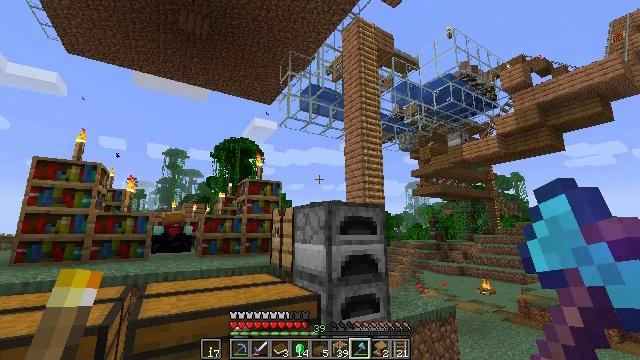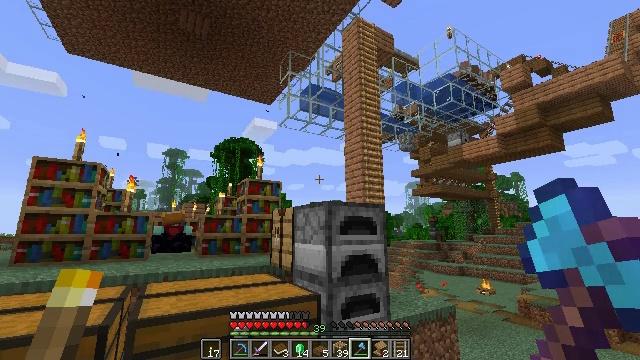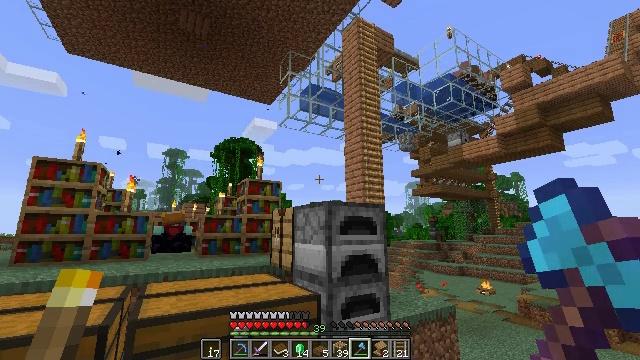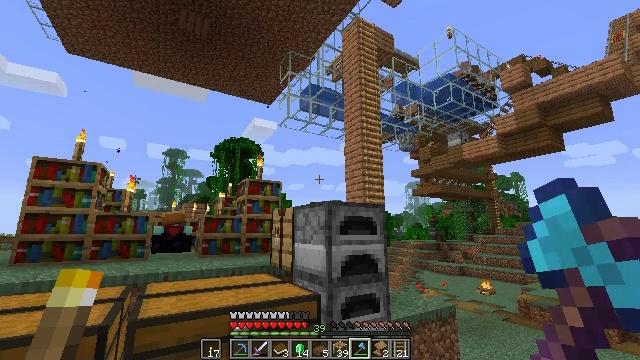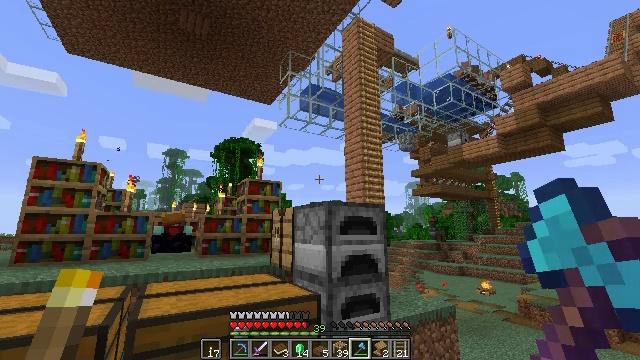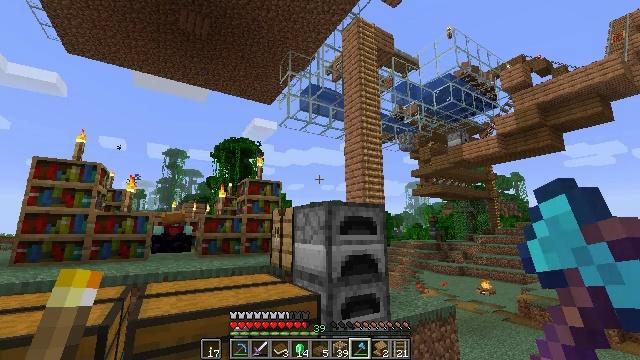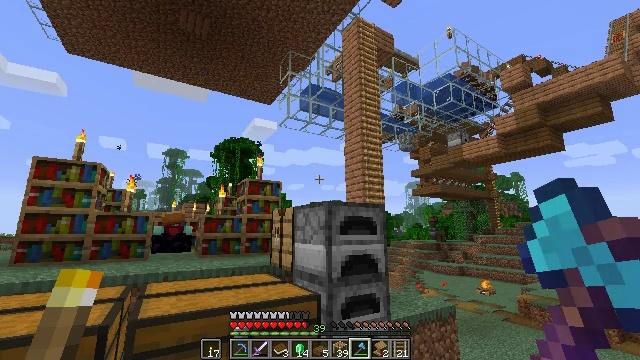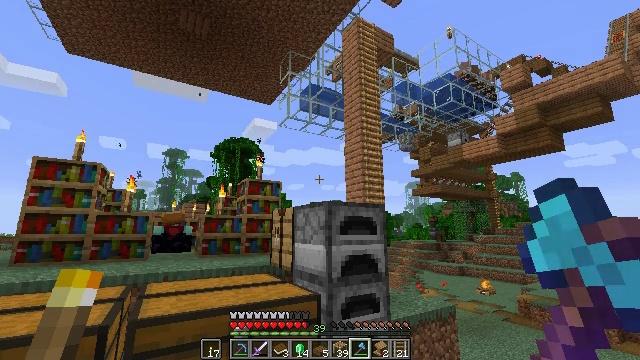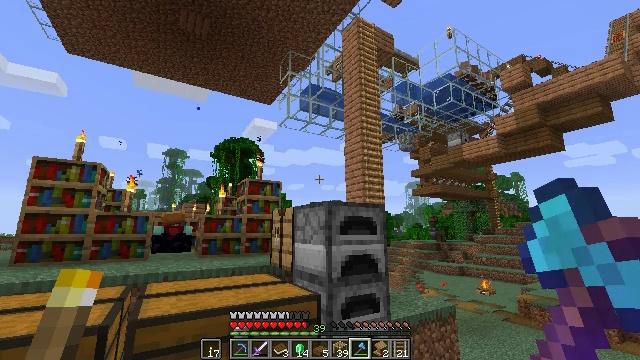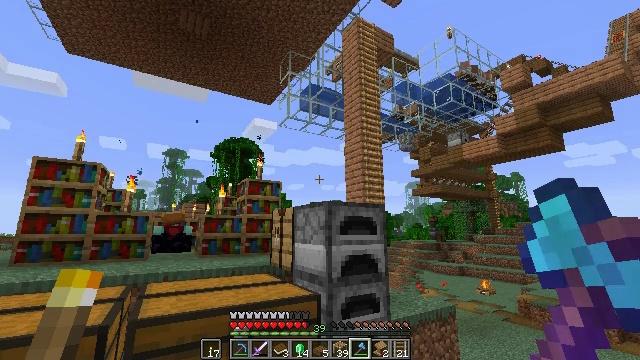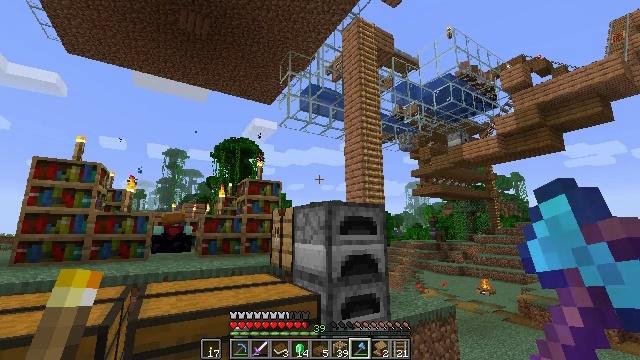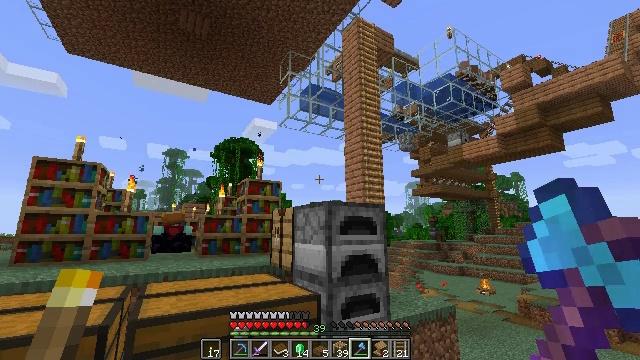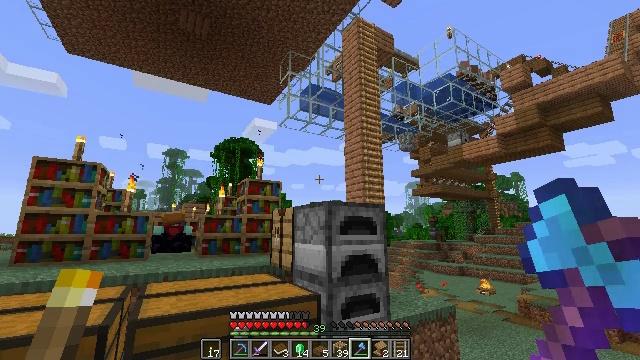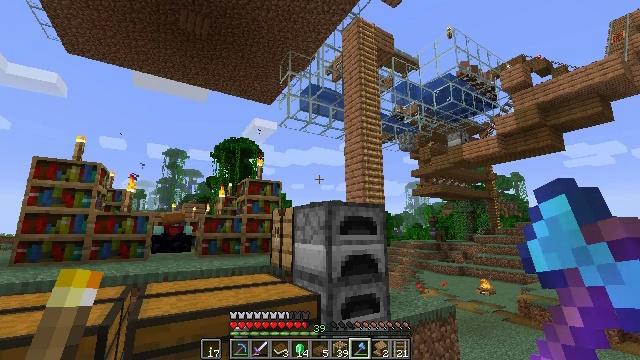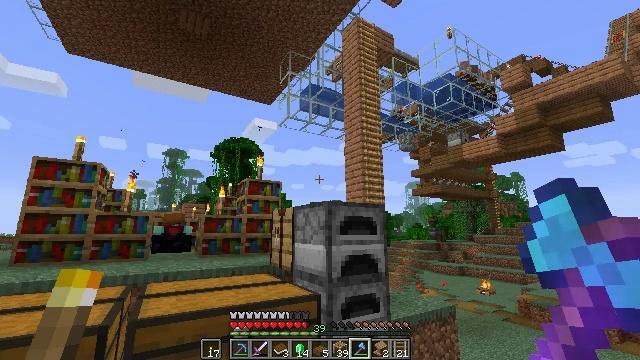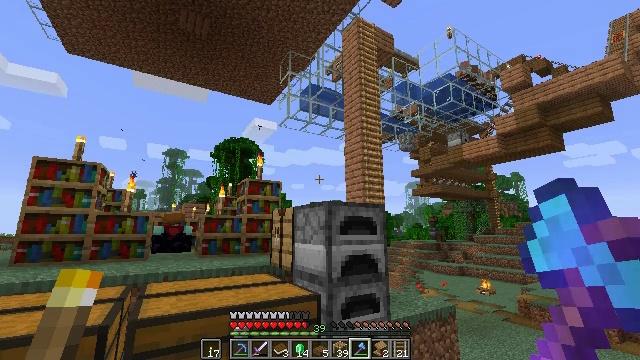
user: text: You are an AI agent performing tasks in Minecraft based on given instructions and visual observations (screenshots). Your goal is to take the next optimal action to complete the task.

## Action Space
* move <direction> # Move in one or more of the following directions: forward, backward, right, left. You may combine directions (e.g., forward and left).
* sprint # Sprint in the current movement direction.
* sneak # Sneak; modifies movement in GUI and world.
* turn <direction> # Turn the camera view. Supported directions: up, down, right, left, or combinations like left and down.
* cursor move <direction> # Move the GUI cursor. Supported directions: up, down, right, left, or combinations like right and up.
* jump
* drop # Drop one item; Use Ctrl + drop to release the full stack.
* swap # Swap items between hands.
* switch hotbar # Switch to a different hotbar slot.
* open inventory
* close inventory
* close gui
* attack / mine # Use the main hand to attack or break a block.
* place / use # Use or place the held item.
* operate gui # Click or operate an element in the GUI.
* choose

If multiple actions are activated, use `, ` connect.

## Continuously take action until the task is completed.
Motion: motion action
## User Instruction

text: Collect the spruce slab.
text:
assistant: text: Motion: no_op
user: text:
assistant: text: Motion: no_op
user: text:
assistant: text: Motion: no_op
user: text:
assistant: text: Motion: no_op
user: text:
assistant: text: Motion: no_op
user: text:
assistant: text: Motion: no_op
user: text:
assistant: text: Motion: no_op
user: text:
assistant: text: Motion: no_op
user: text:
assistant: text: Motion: no_op
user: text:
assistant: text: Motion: no_op
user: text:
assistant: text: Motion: no_op
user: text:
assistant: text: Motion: no_op
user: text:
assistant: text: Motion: no_op
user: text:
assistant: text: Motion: no_op
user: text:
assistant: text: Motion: no_op
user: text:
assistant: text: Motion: no_op
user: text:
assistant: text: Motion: no_op
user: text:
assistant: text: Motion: no_op
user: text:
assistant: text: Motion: no_op
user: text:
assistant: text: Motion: no_op
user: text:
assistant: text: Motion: no_op
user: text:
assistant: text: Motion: no_op
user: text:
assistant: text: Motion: no_op
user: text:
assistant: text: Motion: no_op
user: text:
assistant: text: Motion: no_op
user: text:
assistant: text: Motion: no_op
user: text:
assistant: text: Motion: no_op
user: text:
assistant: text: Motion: no_op
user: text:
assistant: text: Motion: no_op
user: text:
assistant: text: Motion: no_op